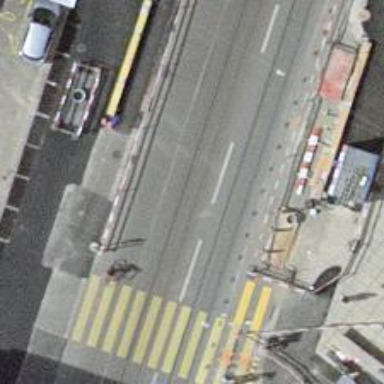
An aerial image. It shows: Tram stop with public transport connection.